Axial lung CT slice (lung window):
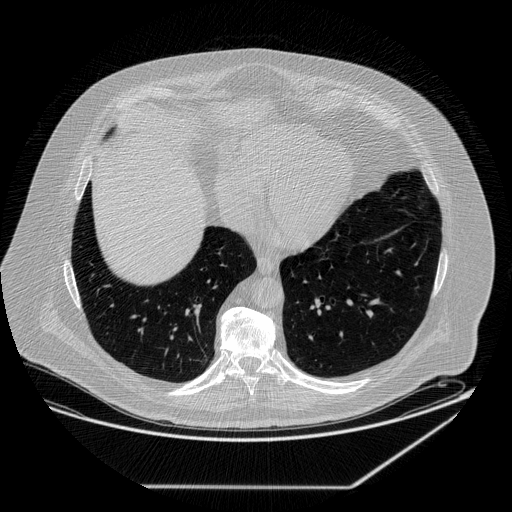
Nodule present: no